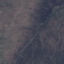
Land use / land cover class: HerbaceousVegetation